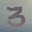
Label: 3